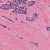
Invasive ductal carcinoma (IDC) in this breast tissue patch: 1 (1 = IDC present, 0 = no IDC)